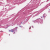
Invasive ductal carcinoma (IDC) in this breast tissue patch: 0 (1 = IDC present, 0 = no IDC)